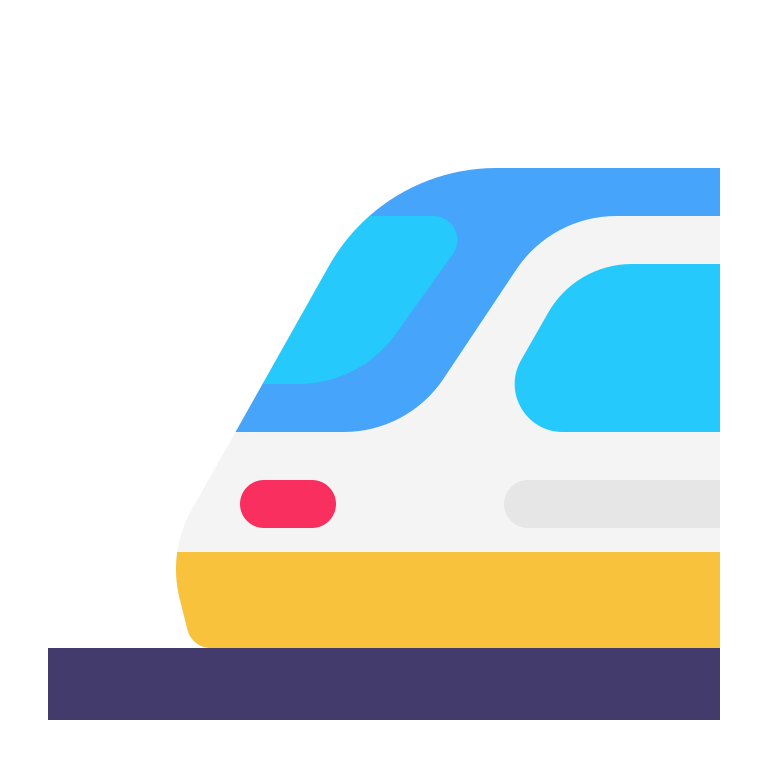
light rail flat